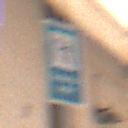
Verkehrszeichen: Verkehrshelfer
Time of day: Midday
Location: Outdoor (Urban)
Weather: PartlyCloudy
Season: NotSpecified
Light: Natural